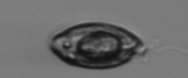
Label: Katodinium_or_Torodinium